Interaction volume radius: 5 \u00c5
Interaction volume height: 15 \u00c5
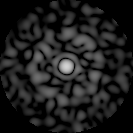
Disorder parameter: 0.8528